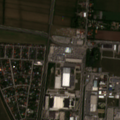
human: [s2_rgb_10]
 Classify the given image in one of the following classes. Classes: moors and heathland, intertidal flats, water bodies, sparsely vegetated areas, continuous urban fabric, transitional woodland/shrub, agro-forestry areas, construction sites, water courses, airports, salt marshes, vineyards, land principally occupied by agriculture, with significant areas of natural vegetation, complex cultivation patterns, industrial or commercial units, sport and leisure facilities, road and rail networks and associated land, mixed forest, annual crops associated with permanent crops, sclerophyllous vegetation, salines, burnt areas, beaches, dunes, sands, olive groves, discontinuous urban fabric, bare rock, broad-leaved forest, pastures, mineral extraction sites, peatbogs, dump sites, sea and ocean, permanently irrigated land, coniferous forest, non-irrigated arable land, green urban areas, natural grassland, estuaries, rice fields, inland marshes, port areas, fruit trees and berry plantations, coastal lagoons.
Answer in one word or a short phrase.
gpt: discontinuous urban fabric, industrial or commercial units, airports, non-irrigated arable land